Question: I have two excel files with related data.
I am trying to create a macro that will be able to query data from db.xls and fill data.xls with the proper values.
Hope the image will be self-explanatory.

I did not use excel macros until now so any suggestions are appreciated.
Thanks,
Alex
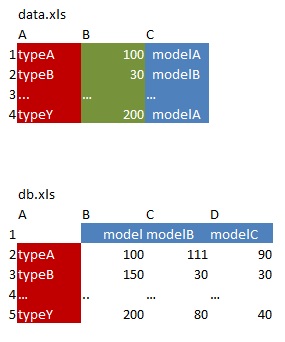
Answer: '''
Private Function GetValues(dataFilePath$, dbFilePath$) As String
'///add a reference
'1. Microsoft ActiveX Data Objects 2.8 Library
Dim cn1 As New ADODB.Connection, cn2 As New ADODB.Connection
Dim rs1 As New ADODB.Recordset, rs2 As New ADODB.Recordset
Dim resultstring$, pos&, sql$
Call dbConnect_xls(cn1, dataFilePath)
Call dbConnect_xls(cn2, dbFilePath)
Set rs1 = cn1.Execute("select *from [Sheet1$];")
While Not rs1.EOF
sql = "select *from [sheet1$] where type='" & rs1.Fields(0).Value & "';"
Set rs2 = cn2.Execute(sql)
While Not rs2.EOF
Dim rcount&, tmp$
rcount = rs2.Fields.Count
For pos = 0 To rcount - 1
tmp = tmp & vbTab & rs2.Fields(pos).Value
Next
resultstring = resultstring & tmp & vbCrLf
tmp = ""
rs2.MoveNext
Wend
rs2.Close
rs1.MoveNext
Wend
rs1.Close
cn1.Close
cn2.Close
GetValues = resultstring
End Function
'''
'''
Private Function dbConnect_xls(dbConn As ADODB.Connection, dbPath As String) As Boolean
On Error GoTo dsnErr
With dbConn
.ConnectionString = "Provider=Microsoft.Jet.OLEDB.4.0;Data Source=" & dbPath & ";Extended Properties=""Excel 8.0;HDR=Yes;IMEX=1"";"
.Open
End With
dbConnect_xls = True
Exit Function
dsnErr:
Err.Clear
If dbConn.State > 0 Then dbConn.Close: Call dbConnect_xls(dbConn, dbPath)
dbConnect_xls = False
End Function
'''
'''
Public Sub tester()
Dim d1$, d2$
d1 = InputBox("Enter datafile path:")
d2 = InputBox("Enter dbfile path:")
If Dir(d1) <> "" And Dir(d2) <> "" Then
Dim x$
x = GetValues(d1, d2)
MsgBox x
'Call GetValues("C:\data.xls", "C:\db.xls")
Else
MsgBox "Invalid path provided."
End If
End Sub
'''
'immediate window'
tester
---
Hope this helps.